Interaction volume radius: 5 \u00c5
Interaction volume height: 10 \u00c5
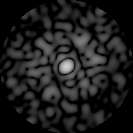
Disorder parameter: 0.7352